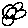
Label: flower